Question: I am building an Apache Cordova app using Visual Studio 2013 with the tools for Apache Cordova extension.
I cannot change the icon that appears in the Apple Store or in iTunesConnect.
I am able to change the icon for android and google play store however.
I have changed the files in res/screens/ios and res/icons/ios accordingly, but it doesn't seem to be updating when I create a new IPA and upload it.
This is the icon I am getting at the moment and this image does not exist anywhere in my project directory structure.

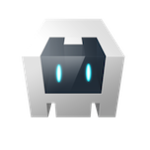
Answer: Hi you need to set image in below locations. There will be default folder created with default cordova logos and splashscreen.